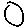
Label: circle